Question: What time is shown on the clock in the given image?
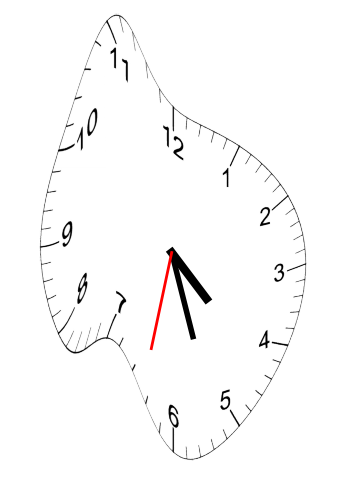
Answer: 04:26:32